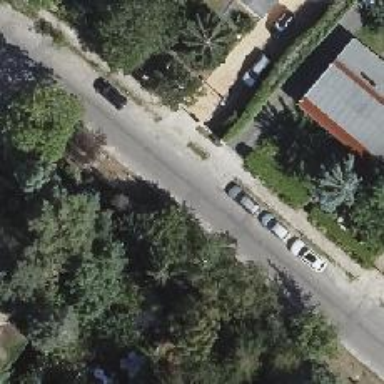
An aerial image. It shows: Residential road with asphalt surface and sidewalk on the left side.